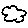
Label: cloud